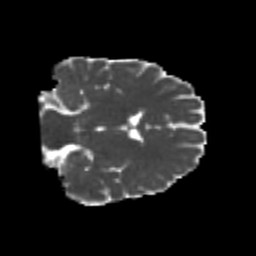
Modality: MD
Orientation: coronal
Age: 20
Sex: male
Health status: healthy
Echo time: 0.074 s